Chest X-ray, PA view. Patient: 55 years old, sex F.
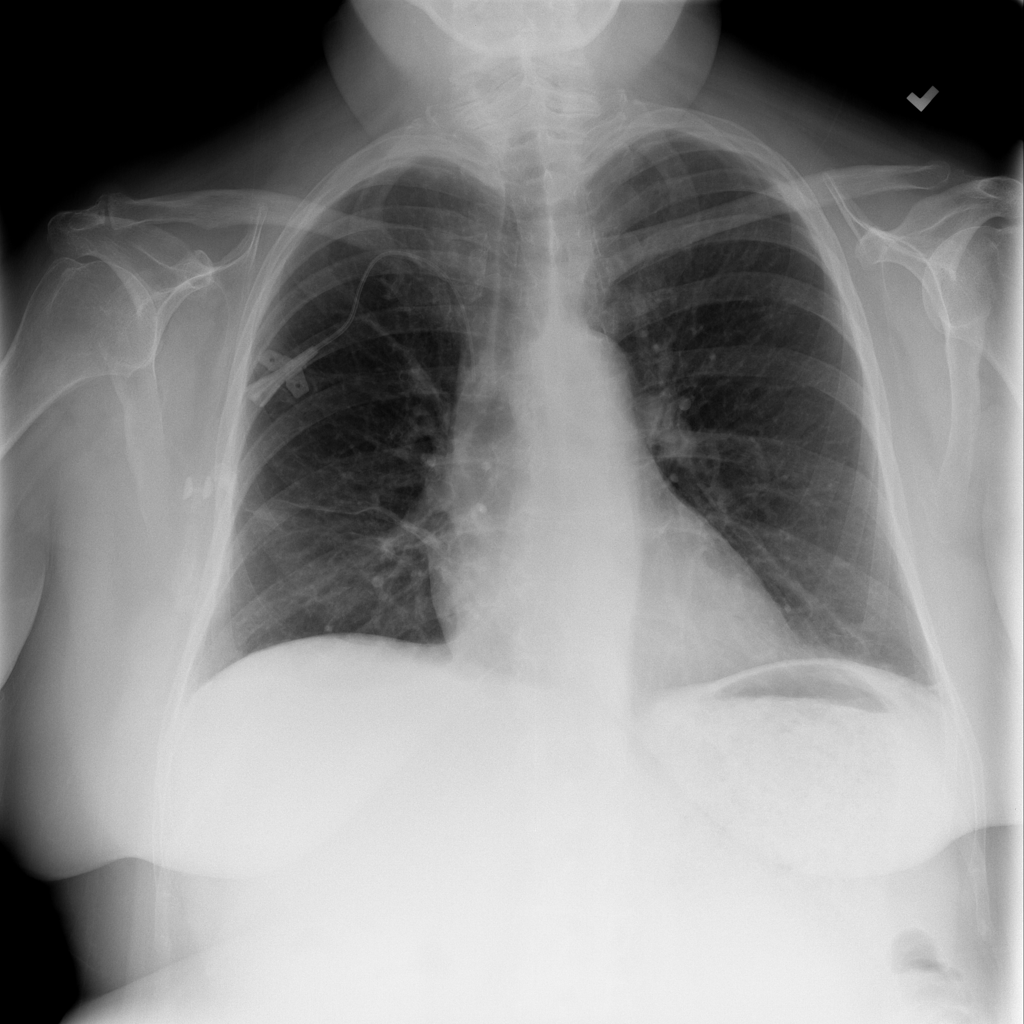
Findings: No Finding